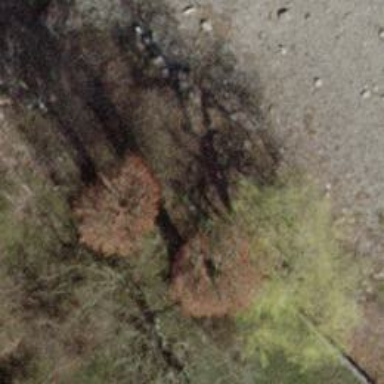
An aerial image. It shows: Beautiful tree in nature.